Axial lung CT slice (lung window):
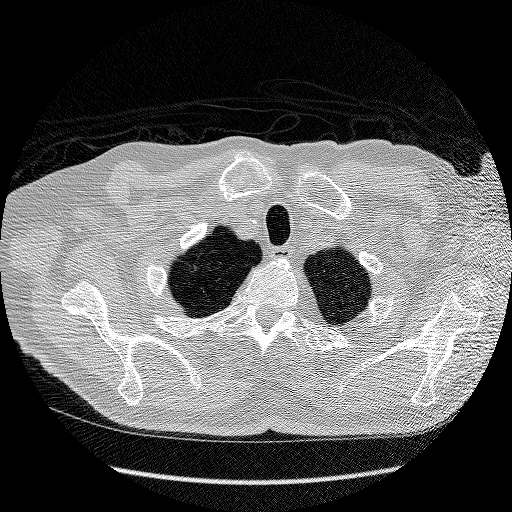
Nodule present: no